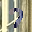
Label: 7